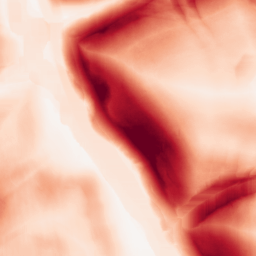
Category: morphological
Decomposition family: morphological_square
Decomposition parameters: operation: gradient
size: 20
Upsampling method: sinc_hamming
Upsampling parameters: scale: 2
kernel_size: 8
Upsampling scale: 2